Field crop: tomato
Growth stage: 1
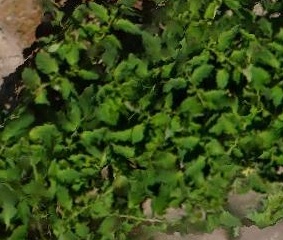
Species: tomato